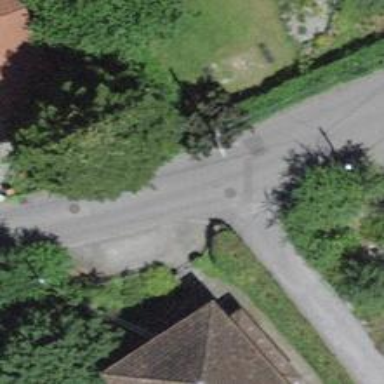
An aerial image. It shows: Footway with surface of pebblestone.